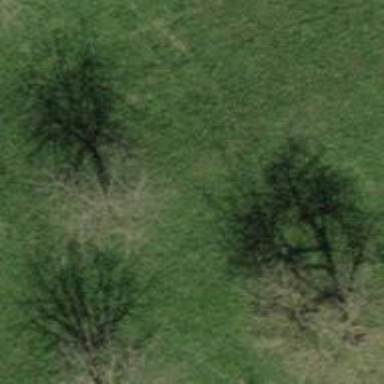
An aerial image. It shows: Single tag "natural: tree."